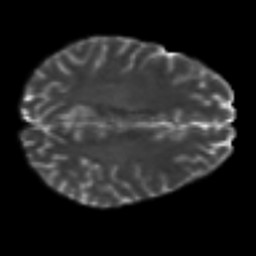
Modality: T2w
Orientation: axial
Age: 19
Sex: male
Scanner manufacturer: siemens
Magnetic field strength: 3 T
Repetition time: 7 s
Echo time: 0.0926 s